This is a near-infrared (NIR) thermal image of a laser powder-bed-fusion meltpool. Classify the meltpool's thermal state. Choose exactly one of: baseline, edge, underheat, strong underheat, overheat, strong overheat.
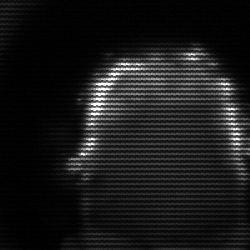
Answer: baseline